Aerial crown-view tile of a tropical tree (Barro Colorado Island, Panama), acquired 20250818:
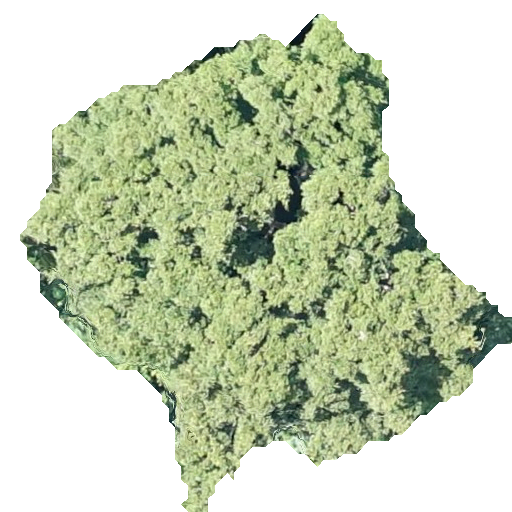
Species: Brosimum alicastrum
GBIF accepted scientific name: Brosimum alicastrum
Crown area: 198.115 m²